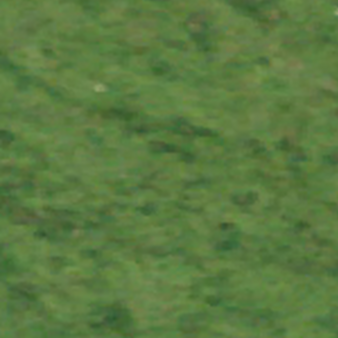
Label: other